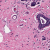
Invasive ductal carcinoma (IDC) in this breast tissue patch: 0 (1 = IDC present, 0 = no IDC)